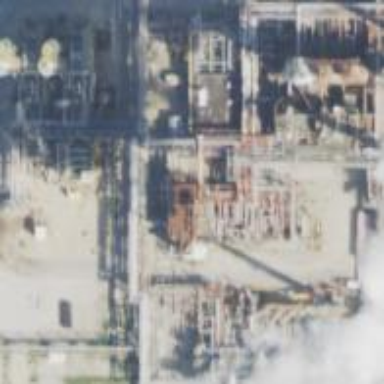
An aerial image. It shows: Industrial area focused on oil production.